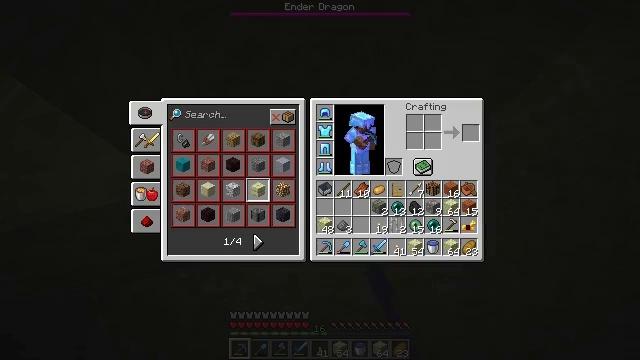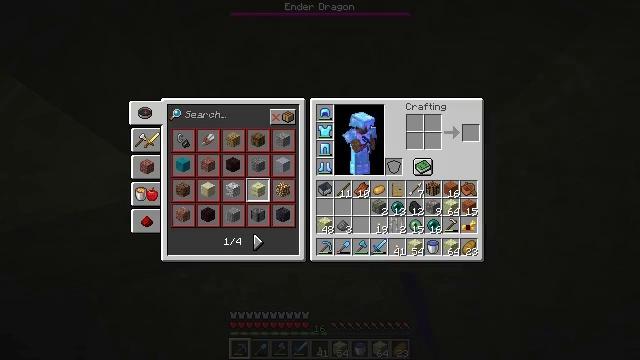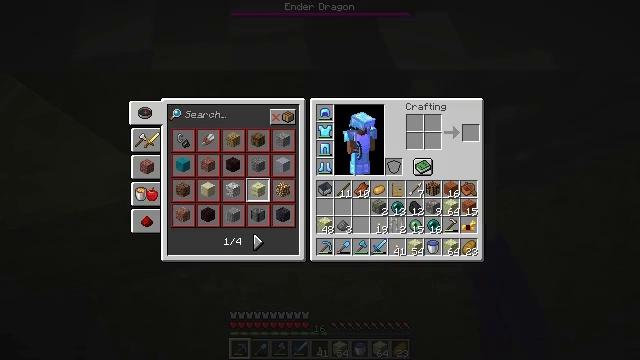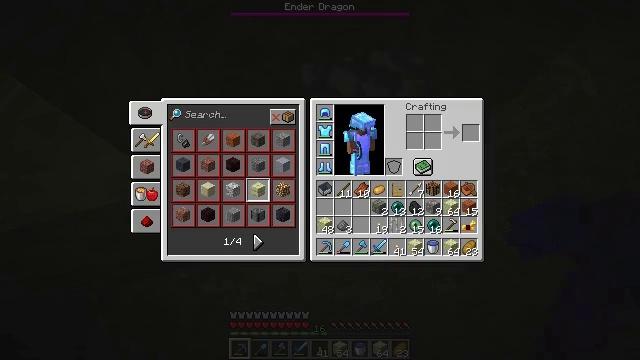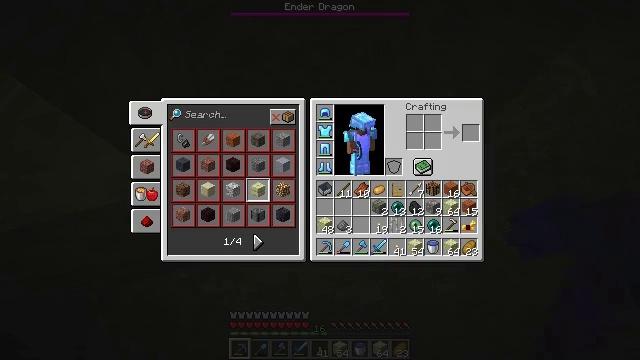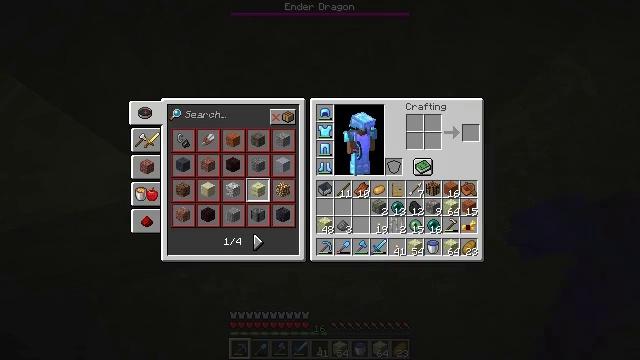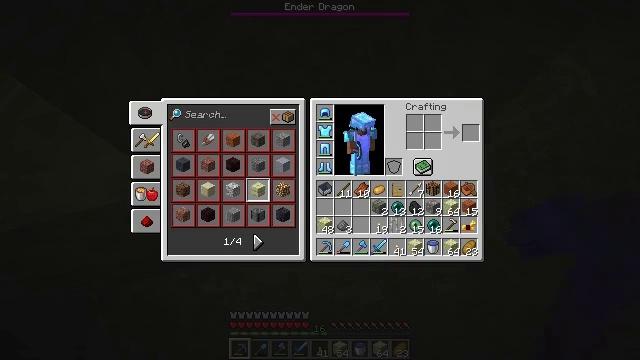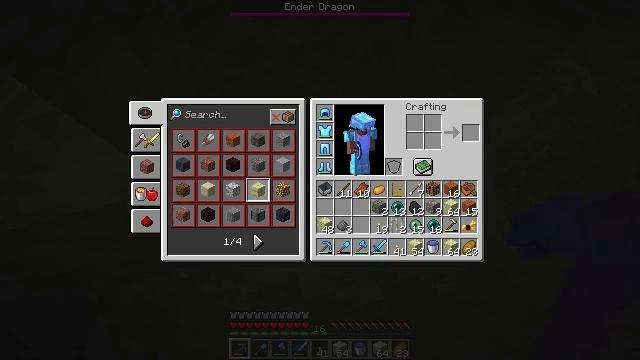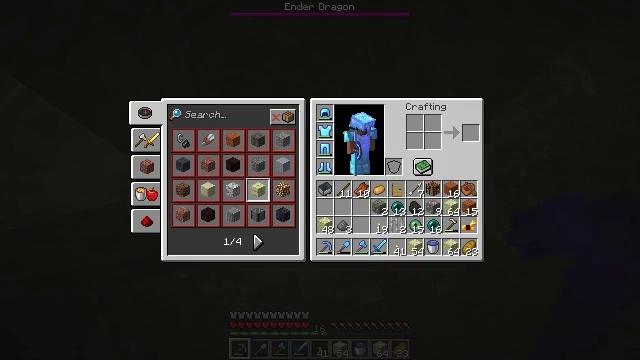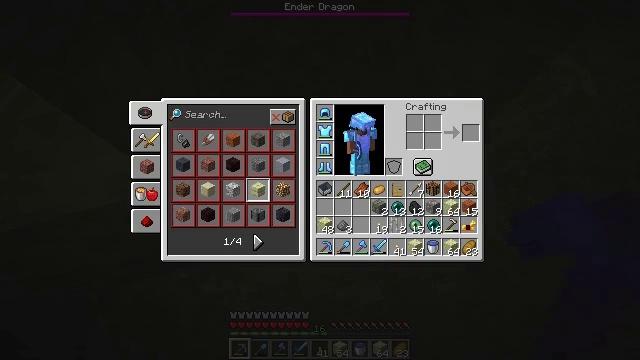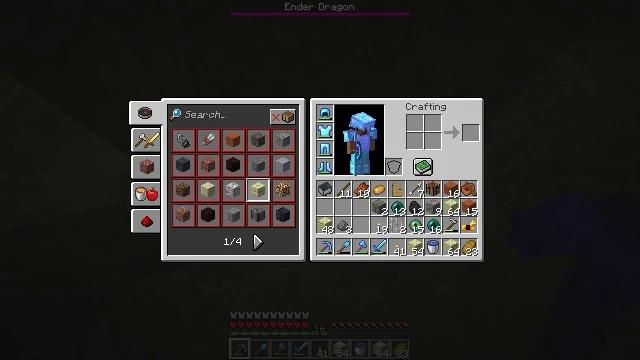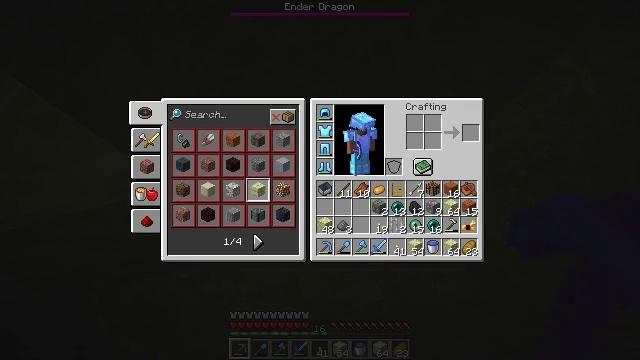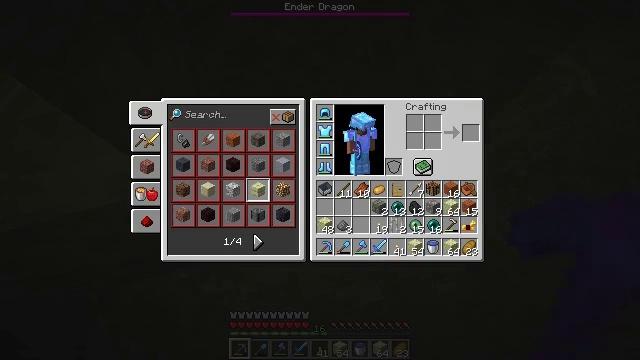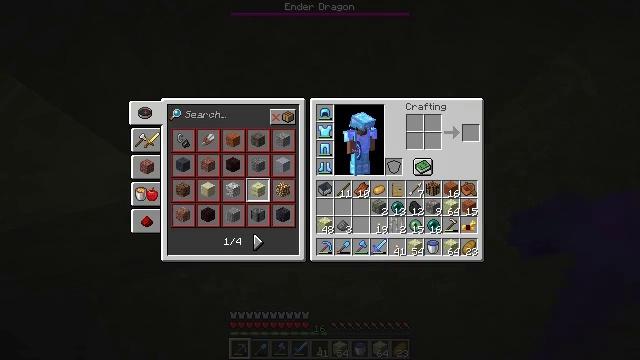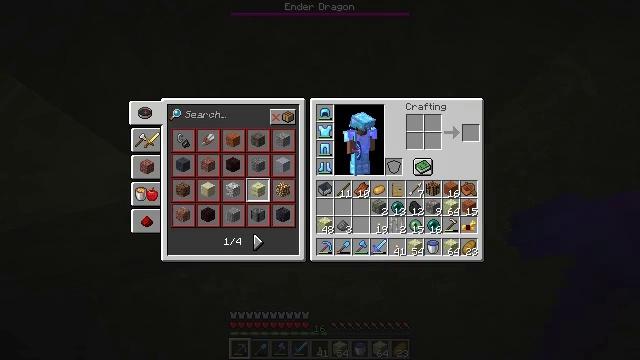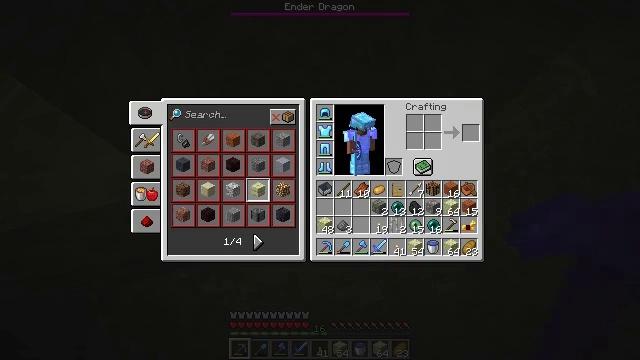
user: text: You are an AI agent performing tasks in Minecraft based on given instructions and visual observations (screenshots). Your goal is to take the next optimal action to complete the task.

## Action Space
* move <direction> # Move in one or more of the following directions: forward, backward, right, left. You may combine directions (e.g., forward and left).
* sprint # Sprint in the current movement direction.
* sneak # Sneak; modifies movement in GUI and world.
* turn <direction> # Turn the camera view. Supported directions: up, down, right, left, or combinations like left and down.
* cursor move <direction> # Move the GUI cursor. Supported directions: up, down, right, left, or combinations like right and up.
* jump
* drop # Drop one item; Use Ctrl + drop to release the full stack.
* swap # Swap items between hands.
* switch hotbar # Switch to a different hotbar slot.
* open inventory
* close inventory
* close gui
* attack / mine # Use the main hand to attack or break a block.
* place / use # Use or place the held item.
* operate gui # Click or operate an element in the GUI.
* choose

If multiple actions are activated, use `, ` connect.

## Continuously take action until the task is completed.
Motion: motion action
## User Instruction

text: Remove iron bars from the inventory.
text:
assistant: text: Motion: cursor move left, open gui
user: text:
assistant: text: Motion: no_op
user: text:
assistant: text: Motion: no_op
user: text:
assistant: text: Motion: no_op
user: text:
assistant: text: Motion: no_op
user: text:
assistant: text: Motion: no_op
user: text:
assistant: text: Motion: no_op
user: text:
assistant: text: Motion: no_op
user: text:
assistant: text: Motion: no_op
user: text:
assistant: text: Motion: no_op
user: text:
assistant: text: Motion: no_op
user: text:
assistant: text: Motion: no_op
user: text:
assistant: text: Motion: no_op
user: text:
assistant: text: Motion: no_op
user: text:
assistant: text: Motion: no_op
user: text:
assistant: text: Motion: no_op
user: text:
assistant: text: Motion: no_op
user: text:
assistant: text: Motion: no_op
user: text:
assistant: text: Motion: no_op
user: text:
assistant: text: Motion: no_op
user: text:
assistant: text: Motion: no_op
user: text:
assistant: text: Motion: no_op
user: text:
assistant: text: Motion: no_op
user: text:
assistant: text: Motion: no_op
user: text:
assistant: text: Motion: no_op
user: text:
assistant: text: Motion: no_op
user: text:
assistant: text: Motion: no_op
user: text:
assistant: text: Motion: no_op
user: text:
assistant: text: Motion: no_op
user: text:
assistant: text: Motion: no_op